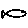
Label: fish